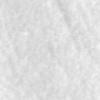
Label: no_change